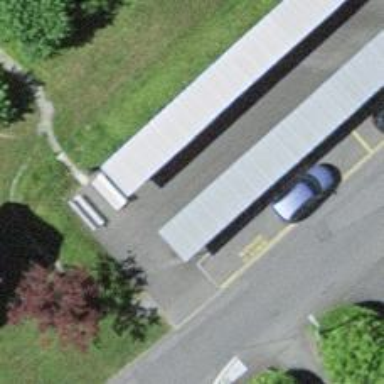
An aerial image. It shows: Bicycle parking facility.